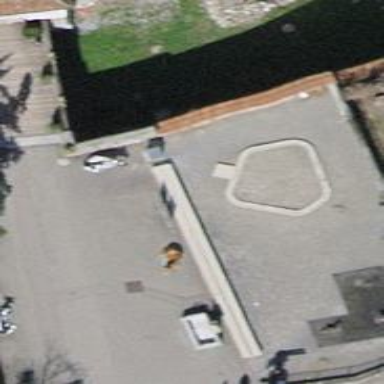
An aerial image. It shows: White concrete bench.